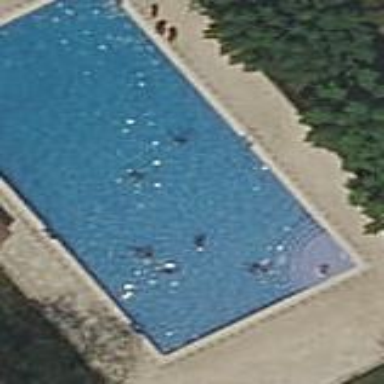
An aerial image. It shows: Swimming pool located in leisure land.